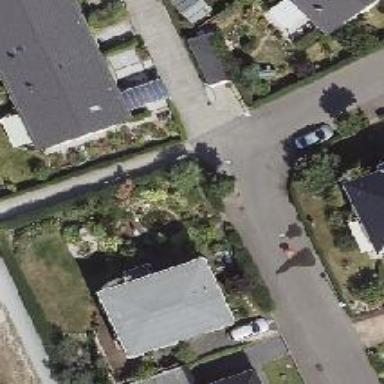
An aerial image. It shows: Footway.